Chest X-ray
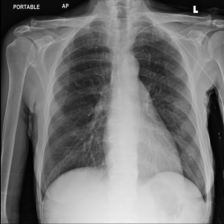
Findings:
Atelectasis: negative
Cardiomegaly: negative
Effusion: negative
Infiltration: negative
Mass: negative
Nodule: negative
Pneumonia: negative
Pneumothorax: negative
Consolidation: negative
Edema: negative
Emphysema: negative
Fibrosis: negative
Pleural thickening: negative
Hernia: negative